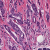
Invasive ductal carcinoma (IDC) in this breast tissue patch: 0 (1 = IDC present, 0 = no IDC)